Question: I'm building a footer which has a slated top and border :

Is there any way to achieve this in CSS (with transforms perhaps) without having to resort to SVG ?
Thanks
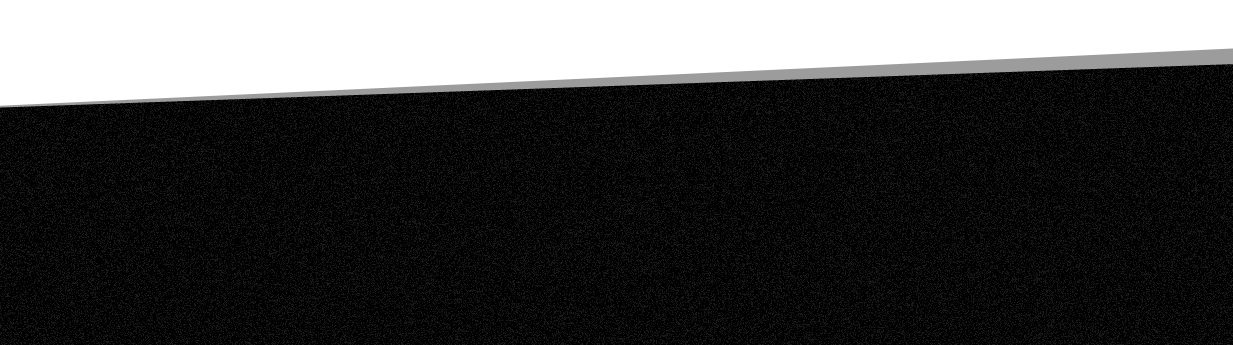
Answer: Try this - <URL>
'''
body {
overflow-x: hidden;
}
footer {
height: 100px;
position: relative;
background: #000;
margin-top: 200px;
}
footer:before, footer:after {
content: '';
display: block;
position: absolute;
height: 40px;
width: 102%;
background: #ccc;
top: -30px;
-webkit-transform: rotate(-3deg);
-moz-transform: rotate(-3deg);
-ms-transform: rotate(-3deg);
-o-transform: rotate(-3deg);
transform: rotate(-3deg);
zoom: 1;
}
footer:after {
background: #000;
top: -23px;
-webkit-transform: rotate(-2deg);
-moz-transform: rotate(-3deg);
-ms-transform: rotate(-3deg);
-o-transform: rotate(-3deg);
transform: rotate(-2deg);
zoom: 1;
}
'''